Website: apple
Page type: billing-address
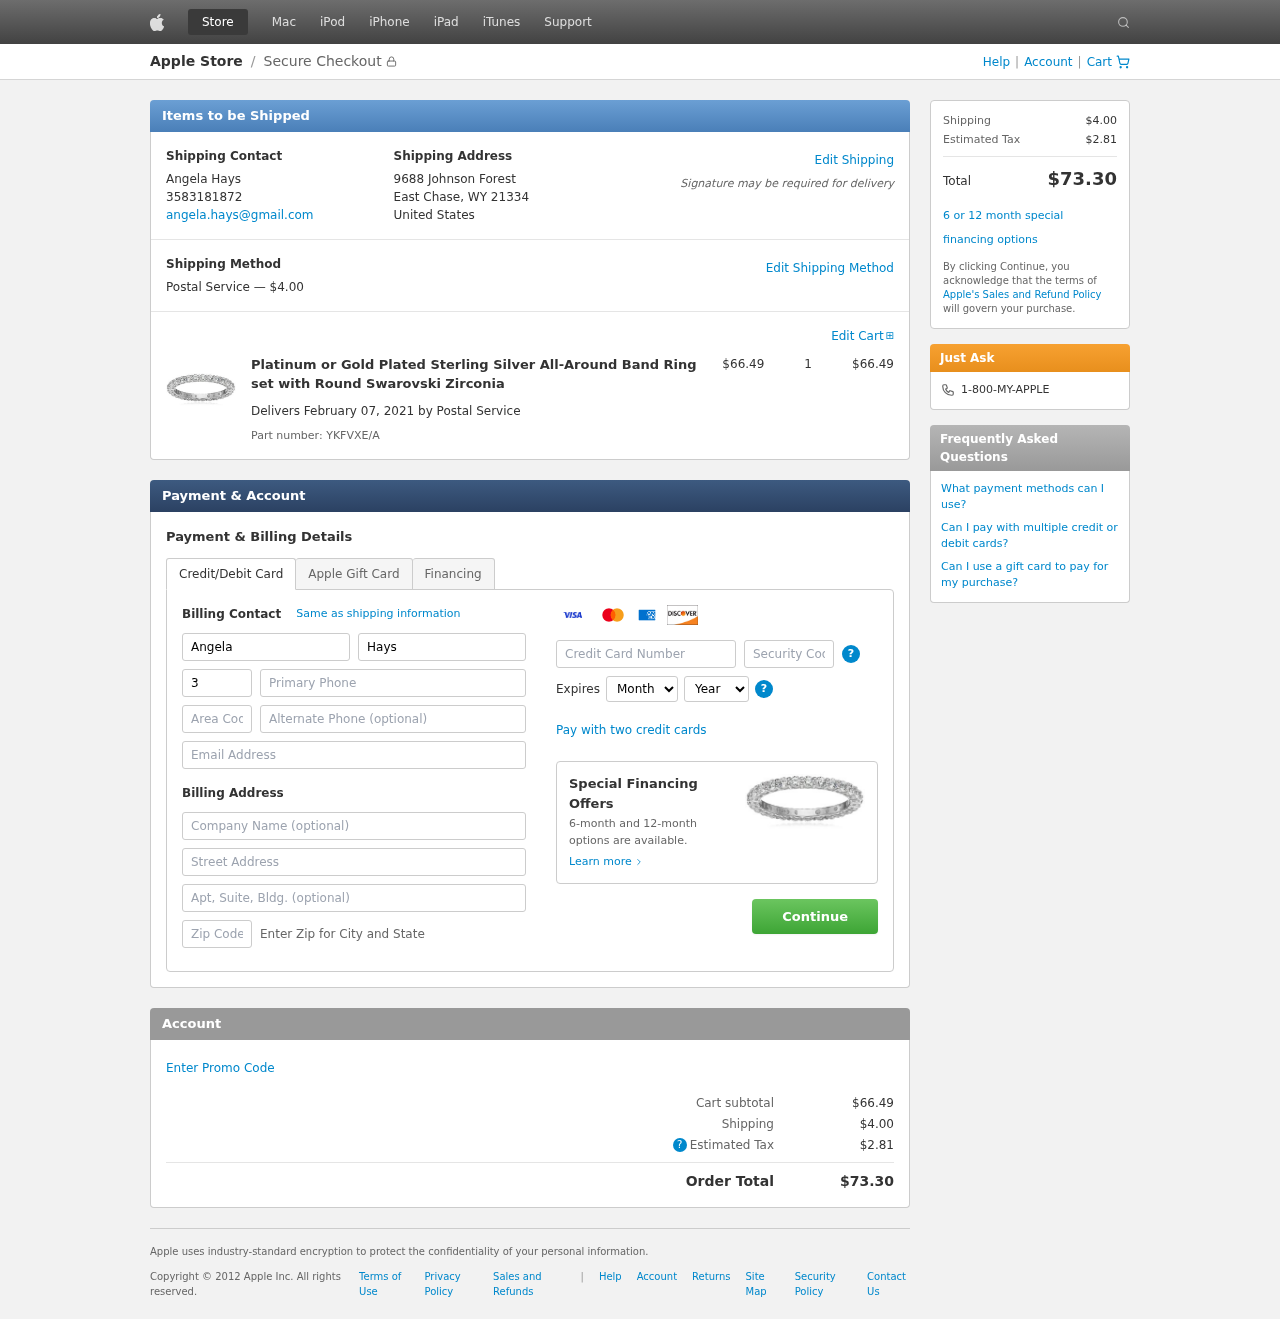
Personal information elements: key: PII_CARD_CVV
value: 031
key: PII_CARD_EXPIRY_MONTH
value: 02
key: PII_CARD_EXPIRY_YEAR
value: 30
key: PII_CARD_NUMBER
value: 2714 9866 1523 1753
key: PII_CITY_STATE_ZIP
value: East Chase, WY 21334
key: PII_COUNTRY
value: United States
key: PII_EMAIL
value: angela.hays@gmail.com
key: PII_FIRSTNAME
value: Angela
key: PII_FULLNAME
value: Angela Hays
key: PII_LASTNAME
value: Hays
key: PII_PHONE
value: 3583181872
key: PII_PHONE_AREA
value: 358
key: PII_STREET
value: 9688 Johnson Forest
Product elements: key: PRODUCT1_NAME
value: Platinum or Gold Plated Sterling Silver All-Around Band Ring set with Round Swarovski Zirconia
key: PRODUCT1_PRICE
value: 66.49
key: PRODUCT1_QUANTITY
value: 1
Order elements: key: ORDER_SHIPPING_COST
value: $4.00
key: ORDER_SUBTOTAL
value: $66.49
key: ORDER_DELIVERY_DATE
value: February 07, 2021
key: ORDER_PART_NUMBER
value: YKFVXE/A
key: ORDER_TAX
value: $2.81
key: ORDER_TOTAL
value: $73.30